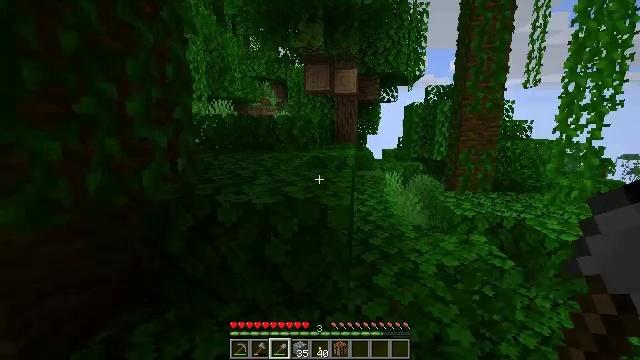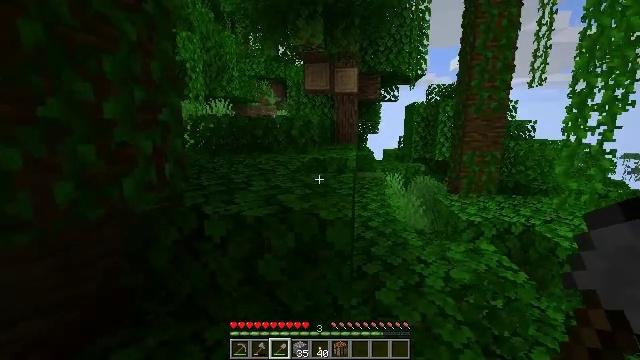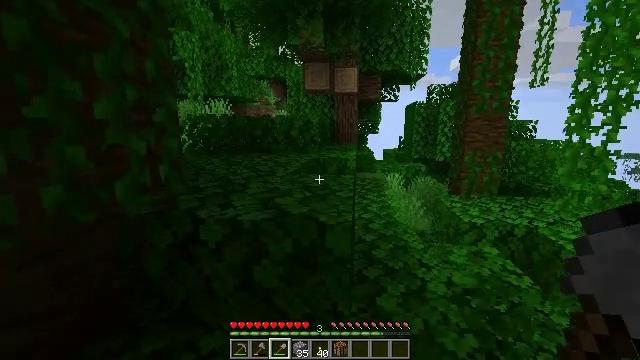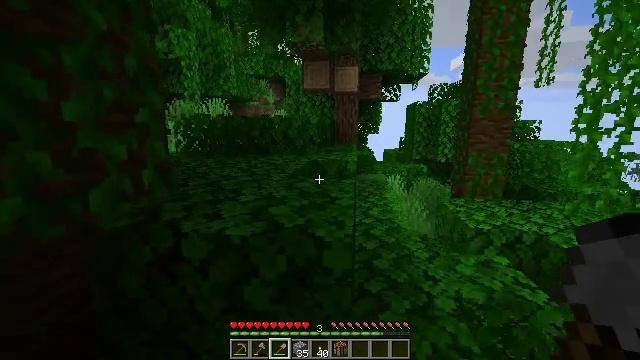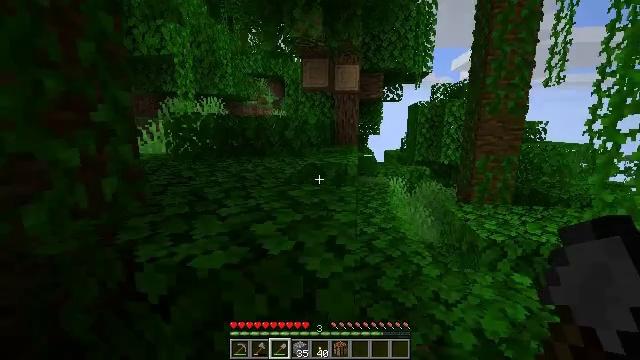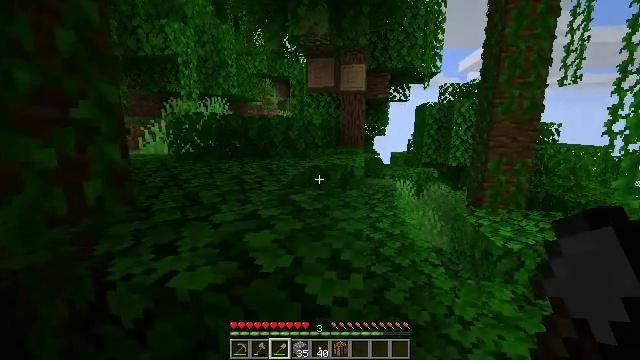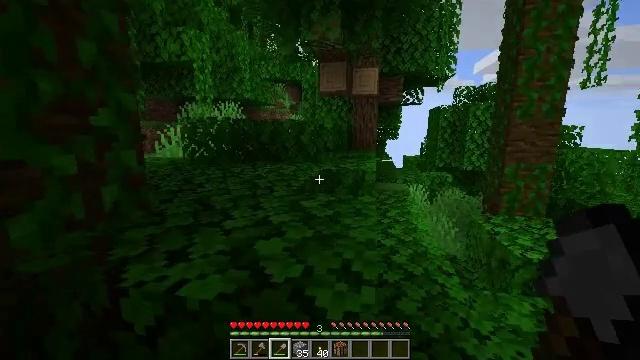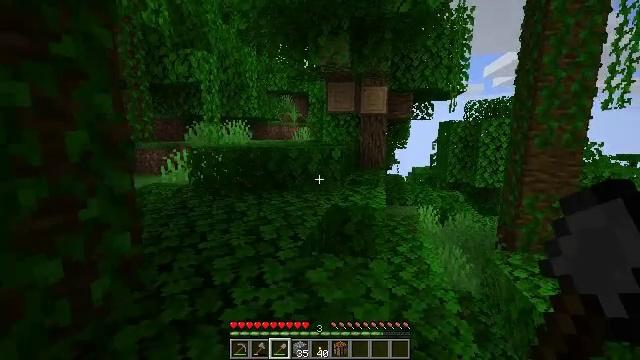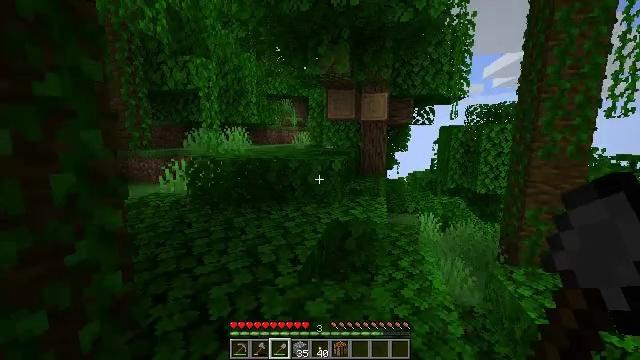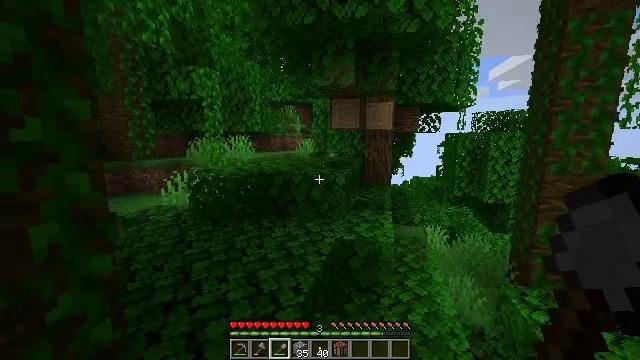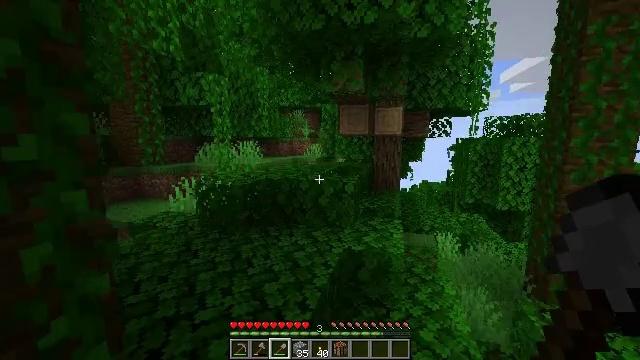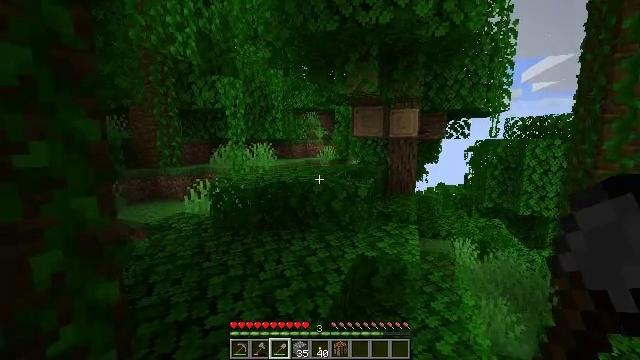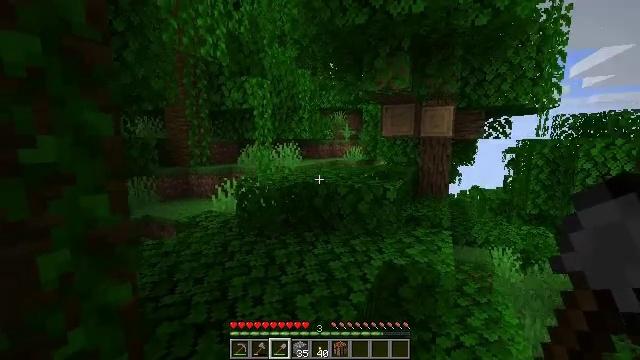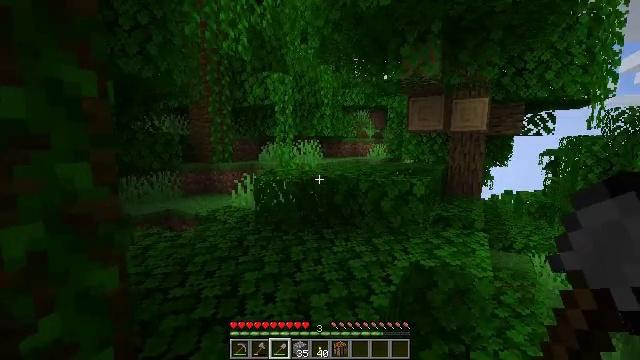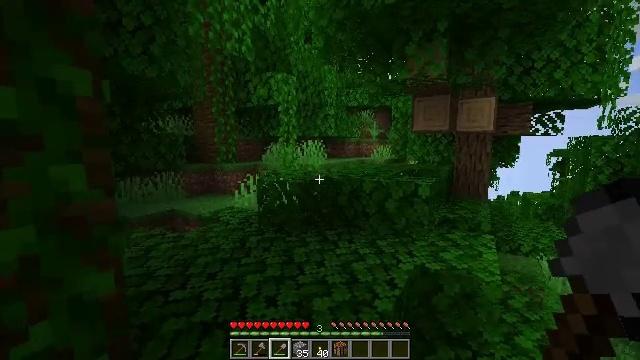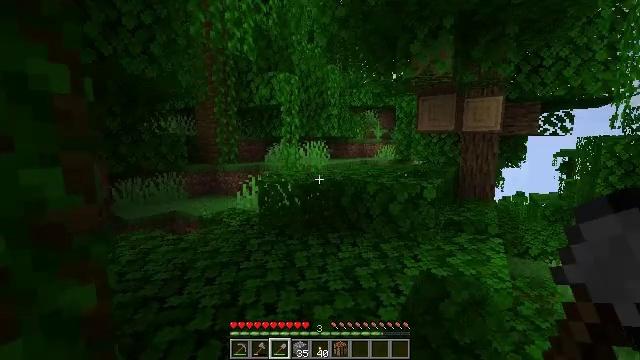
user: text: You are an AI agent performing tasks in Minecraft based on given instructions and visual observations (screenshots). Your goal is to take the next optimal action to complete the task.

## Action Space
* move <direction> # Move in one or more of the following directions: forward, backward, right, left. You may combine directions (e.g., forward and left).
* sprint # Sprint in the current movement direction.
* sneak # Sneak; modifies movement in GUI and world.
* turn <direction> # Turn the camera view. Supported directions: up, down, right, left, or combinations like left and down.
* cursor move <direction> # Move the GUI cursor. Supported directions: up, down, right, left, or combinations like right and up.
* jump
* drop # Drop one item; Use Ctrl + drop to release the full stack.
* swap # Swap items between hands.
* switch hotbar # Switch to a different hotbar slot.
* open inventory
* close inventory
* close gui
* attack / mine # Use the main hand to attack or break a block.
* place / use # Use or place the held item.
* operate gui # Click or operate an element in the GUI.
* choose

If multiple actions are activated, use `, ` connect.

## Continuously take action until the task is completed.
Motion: motion action
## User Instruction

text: Attack the jungle leaves to remove it.
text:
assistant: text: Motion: move forward
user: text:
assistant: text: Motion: move forward
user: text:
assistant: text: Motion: move forward
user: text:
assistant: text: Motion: move forward
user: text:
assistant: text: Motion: move forward, turn left
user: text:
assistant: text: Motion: move forward, turn left, jump
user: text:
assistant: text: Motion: move forward, turn left, jump
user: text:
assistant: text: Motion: move forward, jump
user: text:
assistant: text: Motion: move forward, jump
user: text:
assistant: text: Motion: move forward, turn left
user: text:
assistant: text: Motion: move forward, turn left
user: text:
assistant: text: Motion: move forward, turn left
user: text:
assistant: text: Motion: move forward, turn left
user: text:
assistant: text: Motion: move forward
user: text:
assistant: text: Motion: move forward
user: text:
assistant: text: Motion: move forward
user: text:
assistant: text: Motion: move forward, turn left
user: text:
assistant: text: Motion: move forward, turn left
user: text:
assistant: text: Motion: move forward, turn left
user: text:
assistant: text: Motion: move forward, turn left
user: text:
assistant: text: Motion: move forward, turn left
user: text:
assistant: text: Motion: move forward, turn left
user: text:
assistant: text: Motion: move forward, turn left
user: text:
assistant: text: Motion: move forward
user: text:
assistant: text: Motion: move forward
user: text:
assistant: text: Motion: move forward
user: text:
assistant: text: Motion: move forward
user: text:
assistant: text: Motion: move forward
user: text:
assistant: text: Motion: move forward, turn left and down
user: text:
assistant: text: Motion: move forward, turn left and down